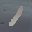
Label: 1